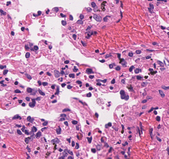
Tumor epithelial tissue: no
Tumor-associated stroma tissue: no
Normal tissue: yes